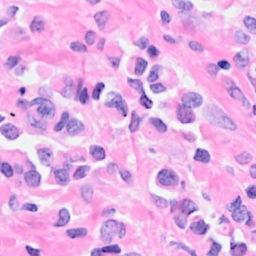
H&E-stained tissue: Breast